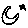
Label: moon